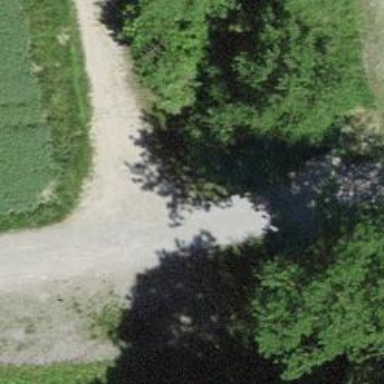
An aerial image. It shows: Service road on grade2 unpaved bridge.